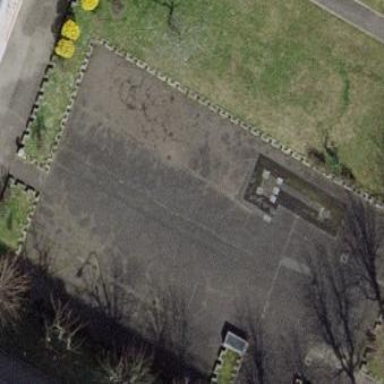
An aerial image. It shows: Pedestrian path with asphalt surface.